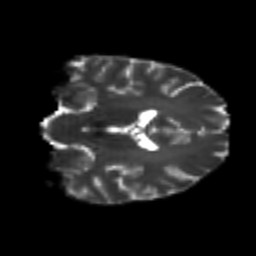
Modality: T2w
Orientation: coronal
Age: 24
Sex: female
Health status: healthy
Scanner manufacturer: philips
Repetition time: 7.386 s
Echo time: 0.08599 s